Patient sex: M
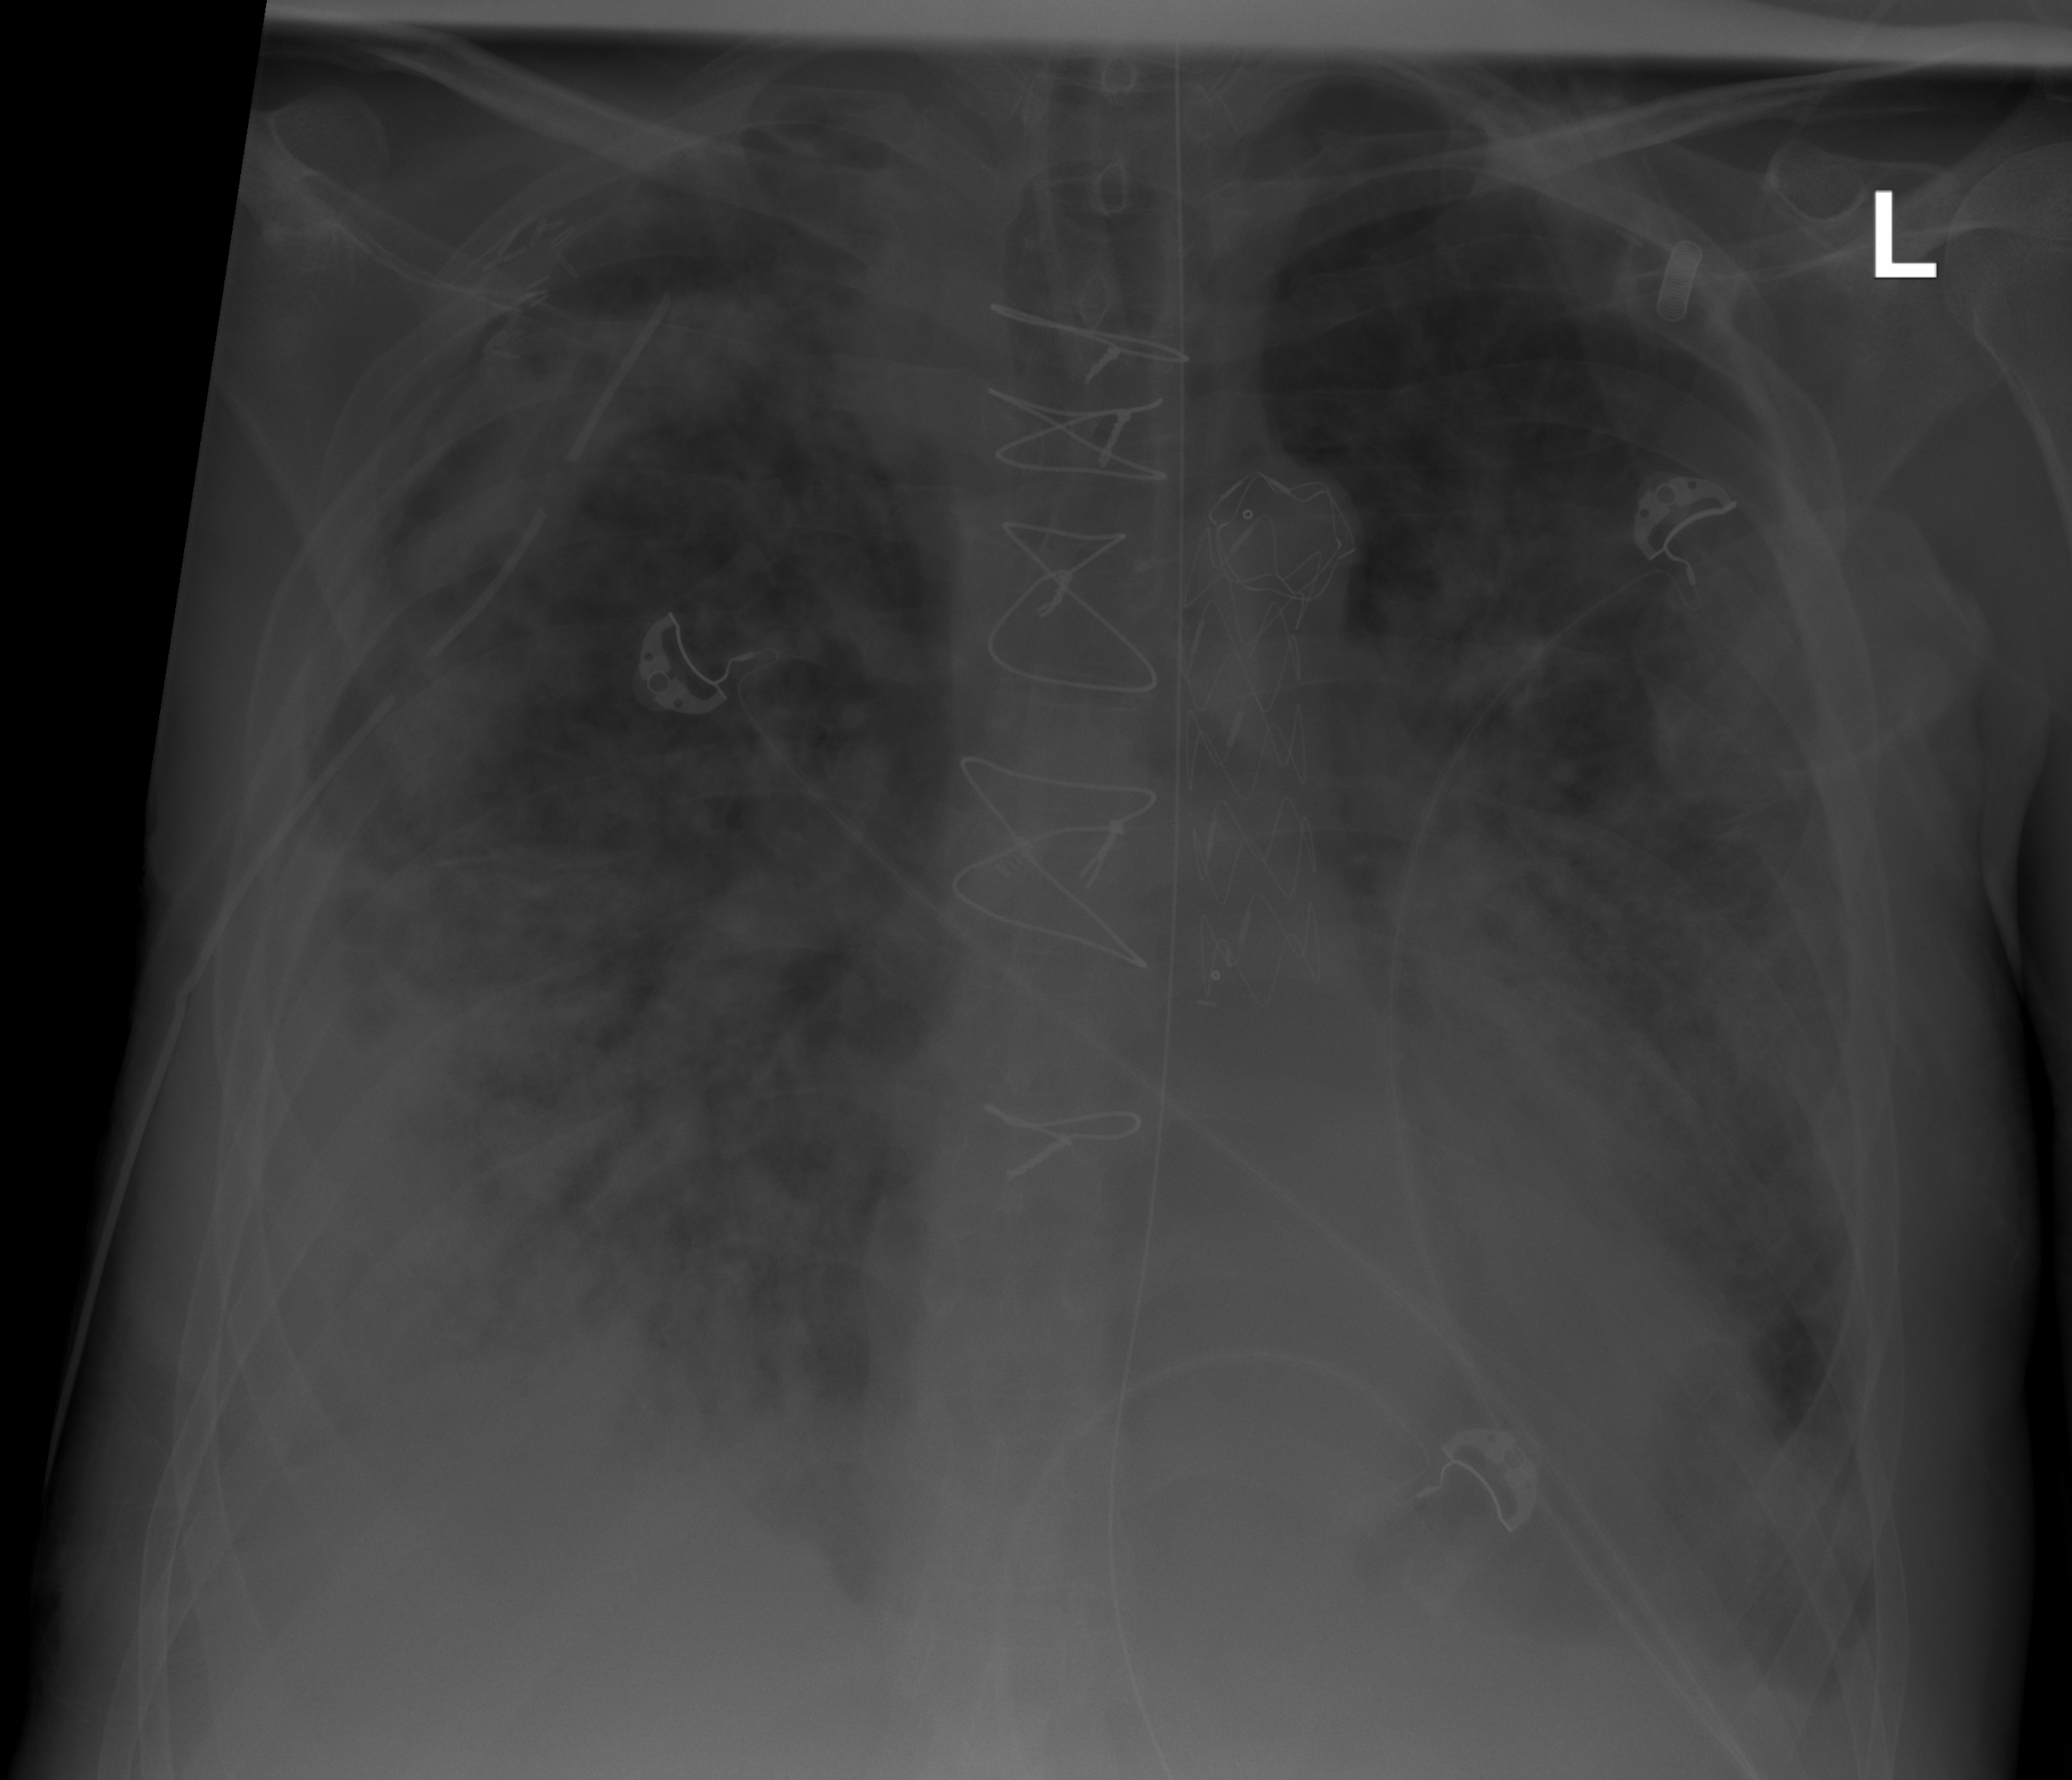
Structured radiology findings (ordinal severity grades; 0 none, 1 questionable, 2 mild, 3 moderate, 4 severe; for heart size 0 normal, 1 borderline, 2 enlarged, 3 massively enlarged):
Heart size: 0
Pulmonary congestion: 3
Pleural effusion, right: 3
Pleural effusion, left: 2
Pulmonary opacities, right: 4
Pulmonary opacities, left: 3
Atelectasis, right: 3
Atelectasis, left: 2